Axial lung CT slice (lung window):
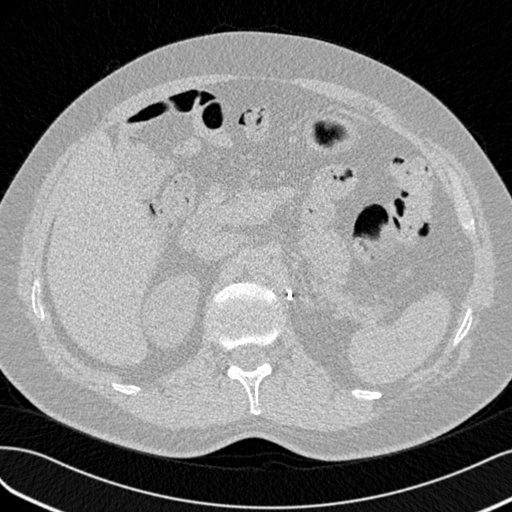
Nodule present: no